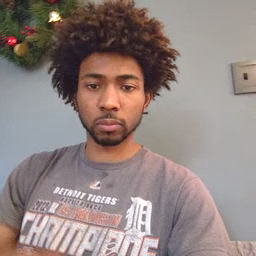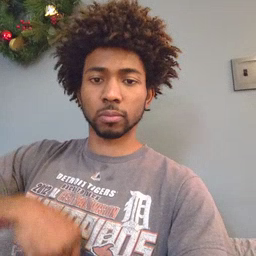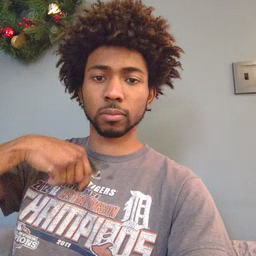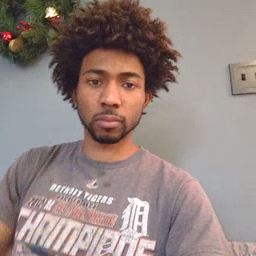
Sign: zipper